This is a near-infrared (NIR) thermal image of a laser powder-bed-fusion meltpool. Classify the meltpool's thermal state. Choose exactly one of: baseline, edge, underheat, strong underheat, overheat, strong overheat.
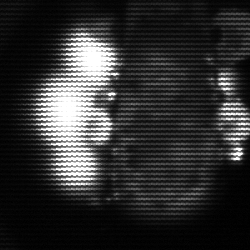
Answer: strong underheat